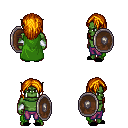
a pixel art fantasy rpg character, male body template, orc, green skin, green cape, magenta pants, dark blonde long hairstyle, white cloth bracers, black slippers, shield, four views (front, back, left, right), 2x2 character sprite sheet, small pixel art, hard edges, no anti-aliasing